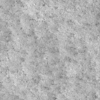
Label: not_dusty